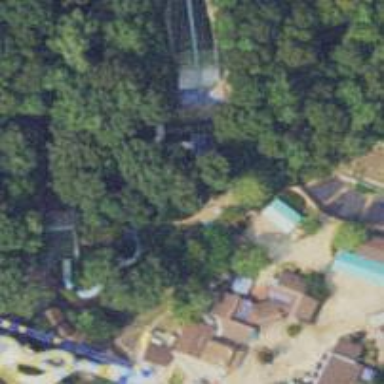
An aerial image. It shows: Water slide attraction next to waterway.